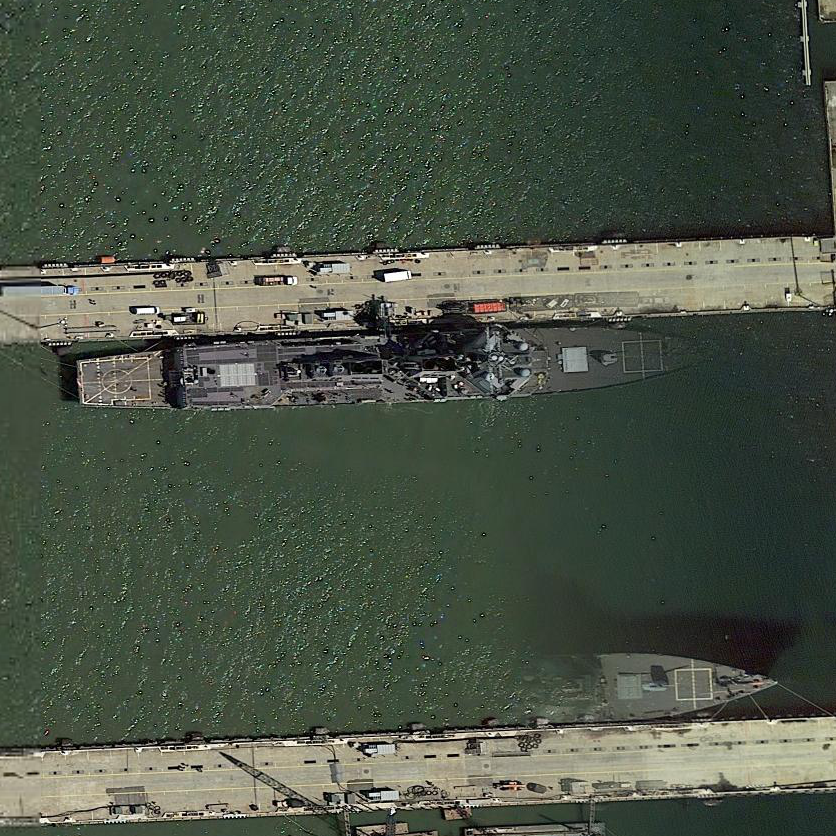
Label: Arleigh_Burke-class_destroyer